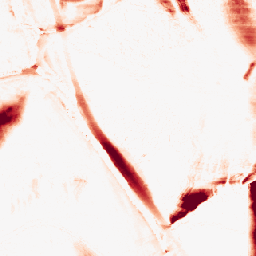
Category: morphological
Decomposition family: morphological_ellipse
Decomposition parameters: operation: opening
width: 10
height: 50
Upsampling method: area
Upsampling parameters: scale: 8
Upsampling scale: 8